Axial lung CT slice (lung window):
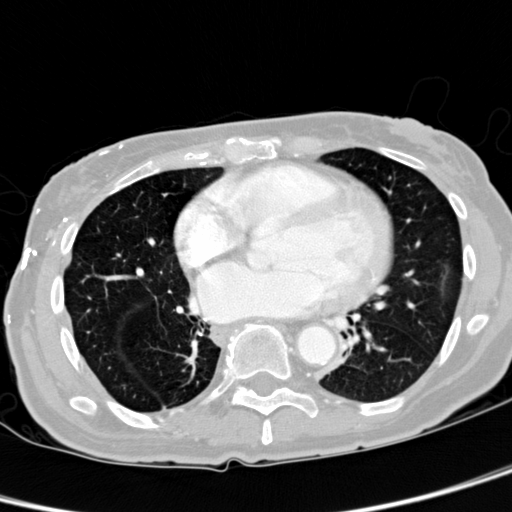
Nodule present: no